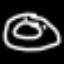
Label: donut